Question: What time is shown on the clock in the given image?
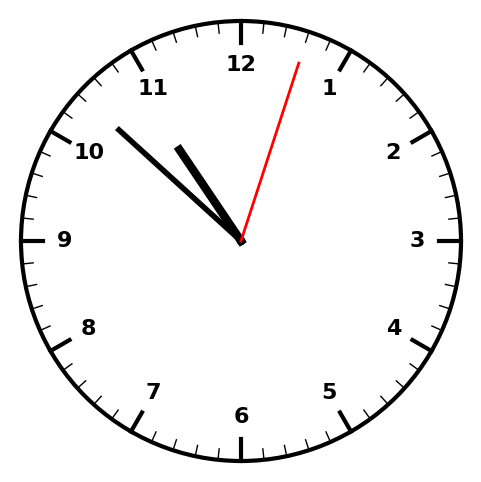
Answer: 10:52:03